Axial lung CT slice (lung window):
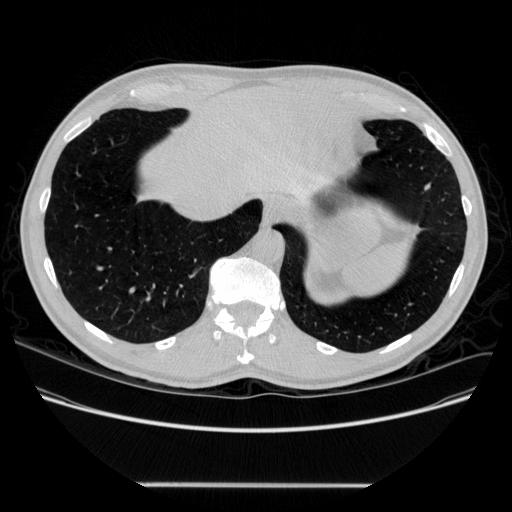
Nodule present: yes
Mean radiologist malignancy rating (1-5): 2